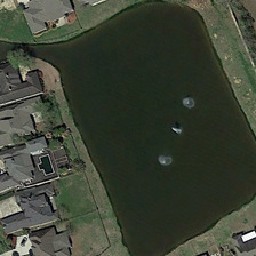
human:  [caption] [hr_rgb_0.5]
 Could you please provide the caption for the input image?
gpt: Some buildings are close to a rectangular pond.

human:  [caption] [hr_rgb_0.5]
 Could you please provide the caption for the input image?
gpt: Some buildings are near a rectangular pond.

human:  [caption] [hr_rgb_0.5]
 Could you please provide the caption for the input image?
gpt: Pond near BoNTA square

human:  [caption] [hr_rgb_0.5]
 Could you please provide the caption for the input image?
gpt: Some buildings are close to rectangular lakes.

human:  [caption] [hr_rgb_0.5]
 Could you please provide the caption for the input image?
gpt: Some buildings are close to the rectangular lake.